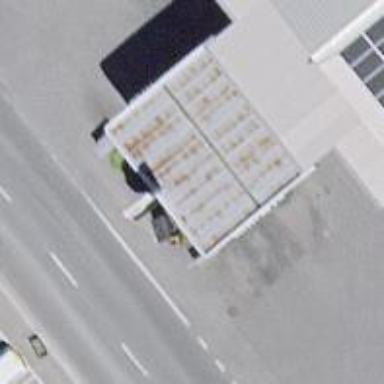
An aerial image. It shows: Fuel station.